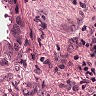
Metastatic tissue present: yes